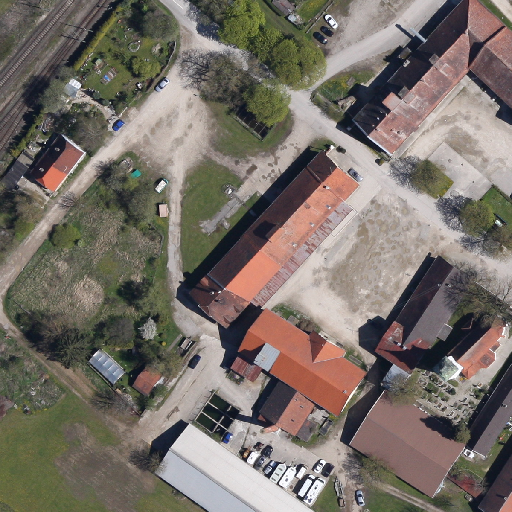
Referring expression: light-duty vehicle in the parking area